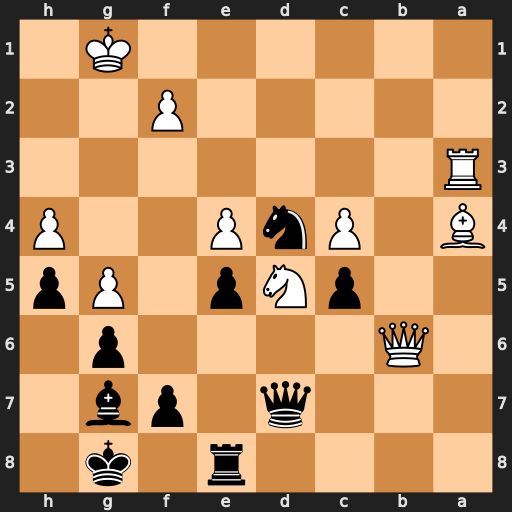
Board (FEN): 4r1k1/3q1pb1/1Q4p1/2pNp1Pp/B1PnP2P/R7/5P2/6K1
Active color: b
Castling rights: -
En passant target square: -
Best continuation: Qg4+ Rg3 Ne2+